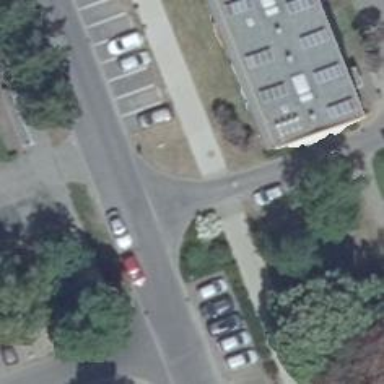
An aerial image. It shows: Service road with asphalt surface. There is parallel street-side parking on the left lane.